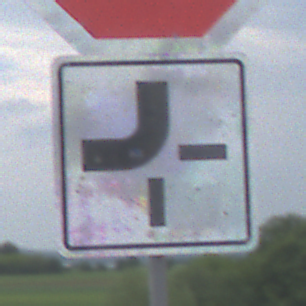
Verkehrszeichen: VerlaufVorfahrtsstrasse2
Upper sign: Stop
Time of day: Midday
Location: Outdoor (RoadRail)
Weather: PartlyCloudy
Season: NotSpecified
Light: Natural